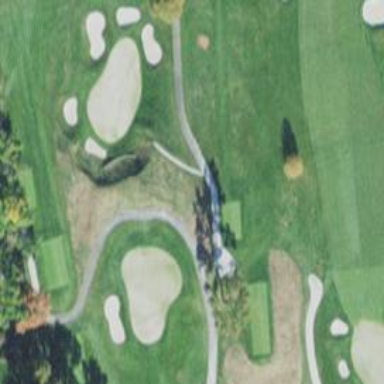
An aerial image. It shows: Service road used as golf cart path.